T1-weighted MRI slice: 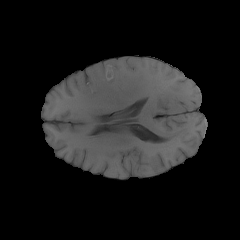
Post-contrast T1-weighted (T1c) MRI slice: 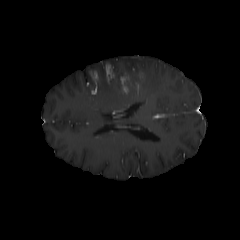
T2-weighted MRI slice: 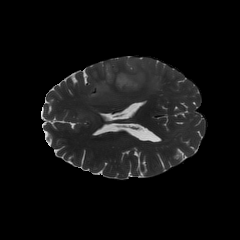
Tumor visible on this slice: yes